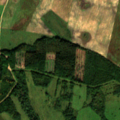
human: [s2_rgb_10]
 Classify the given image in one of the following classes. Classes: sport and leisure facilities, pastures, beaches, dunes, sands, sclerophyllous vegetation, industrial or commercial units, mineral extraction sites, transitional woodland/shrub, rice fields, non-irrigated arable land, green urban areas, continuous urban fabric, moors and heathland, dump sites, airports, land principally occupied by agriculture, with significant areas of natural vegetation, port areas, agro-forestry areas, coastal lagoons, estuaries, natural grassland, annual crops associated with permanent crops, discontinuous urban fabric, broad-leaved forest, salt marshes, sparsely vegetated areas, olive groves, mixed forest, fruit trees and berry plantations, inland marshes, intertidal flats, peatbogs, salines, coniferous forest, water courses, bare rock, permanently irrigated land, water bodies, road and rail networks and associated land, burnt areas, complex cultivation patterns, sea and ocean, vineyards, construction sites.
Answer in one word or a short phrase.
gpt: non-irrigated arable land, pastures, land principally occupied by agriculture, with significant areas of natural vegetation, mixed forest